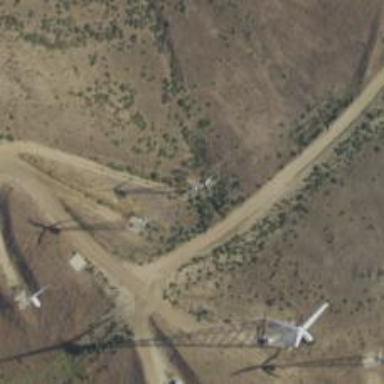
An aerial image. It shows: Wind-powered generator.